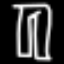
Label: pants